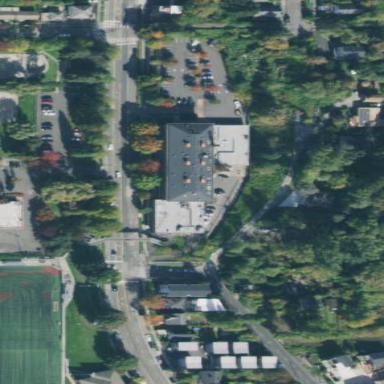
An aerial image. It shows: Arts centre located in building.